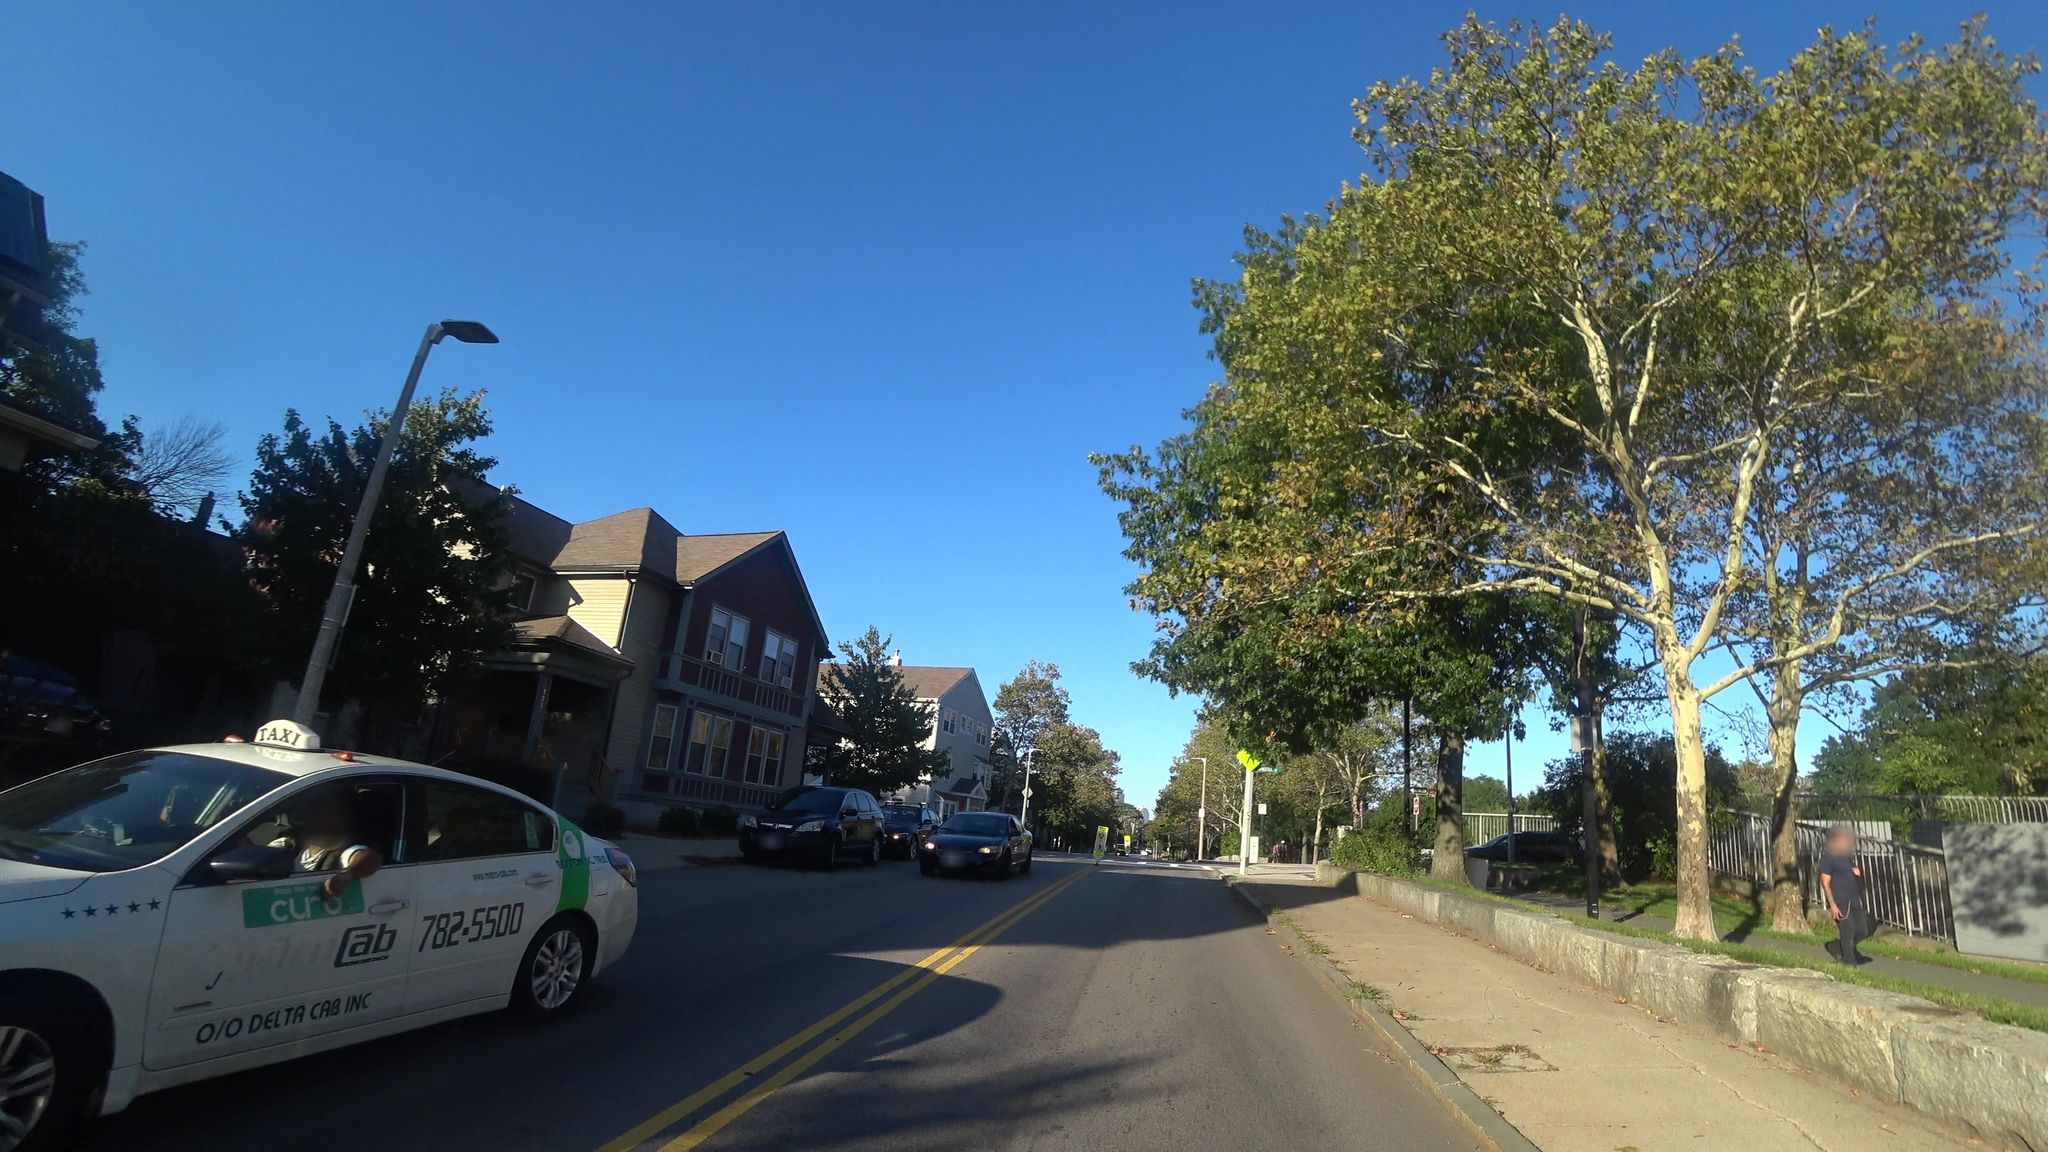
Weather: clear
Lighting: day
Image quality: good
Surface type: cycling surface
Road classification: footway
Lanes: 2
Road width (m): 15.2
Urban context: urban centre
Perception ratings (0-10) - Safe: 6.18, Lively: 9.34, Beautiful: 8.61, Boring: 1.19, Depressing: 3.87, Wealthy: 6.47